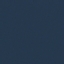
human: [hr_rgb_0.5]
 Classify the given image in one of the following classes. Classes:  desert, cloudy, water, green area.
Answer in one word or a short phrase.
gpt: water